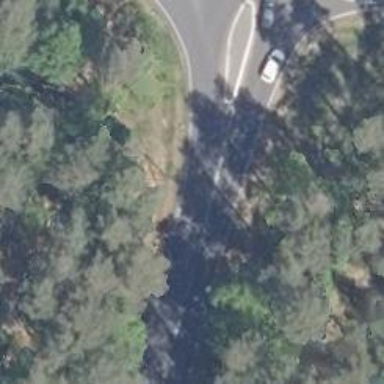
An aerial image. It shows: Tertiary road with asphalt surface.